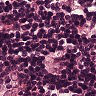
Metastatic tissue present: no